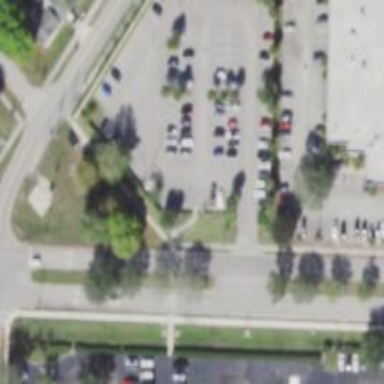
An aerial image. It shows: Parking area with asphalt surface.